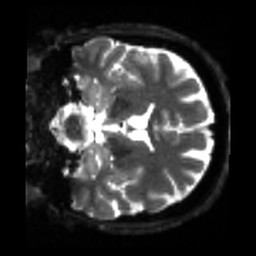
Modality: sbref
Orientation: coronal
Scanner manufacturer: siemens
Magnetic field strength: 3 T
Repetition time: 4 s
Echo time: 0.0594 s